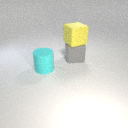
large gray rubber cube below large yellow rubber cube